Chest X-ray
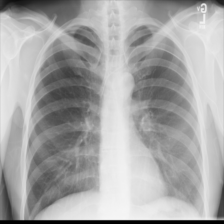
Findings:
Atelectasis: negative
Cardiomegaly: negative
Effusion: negative
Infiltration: negative
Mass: negative
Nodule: negative
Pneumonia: negative
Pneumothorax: negative
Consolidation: negative
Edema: negative
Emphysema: negative
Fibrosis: negative
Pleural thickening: negative
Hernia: negative